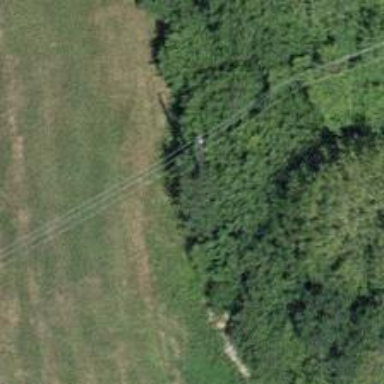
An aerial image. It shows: Power pole.